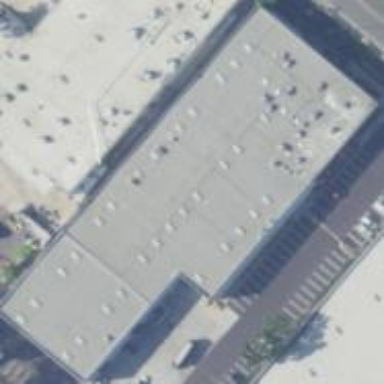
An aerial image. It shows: Commercial building.